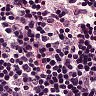
Metastatic tissue present: no